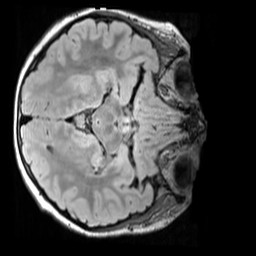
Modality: FLAIR
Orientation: axial
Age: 13
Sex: male
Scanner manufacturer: siemens
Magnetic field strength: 3 T
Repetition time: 5 s
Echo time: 0.388 s